Aerial crown-view tile of a tropical tree (Barro Colorado Island, Panama), acquired 20250217:
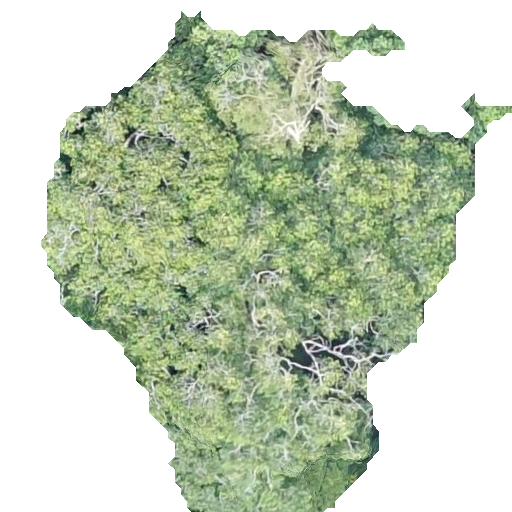
Species: Guatteria lucens
GBIF accepted scientific name: Guatteria lucens
Crown area: 210.894 m²